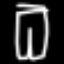
Label: pants